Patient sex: F
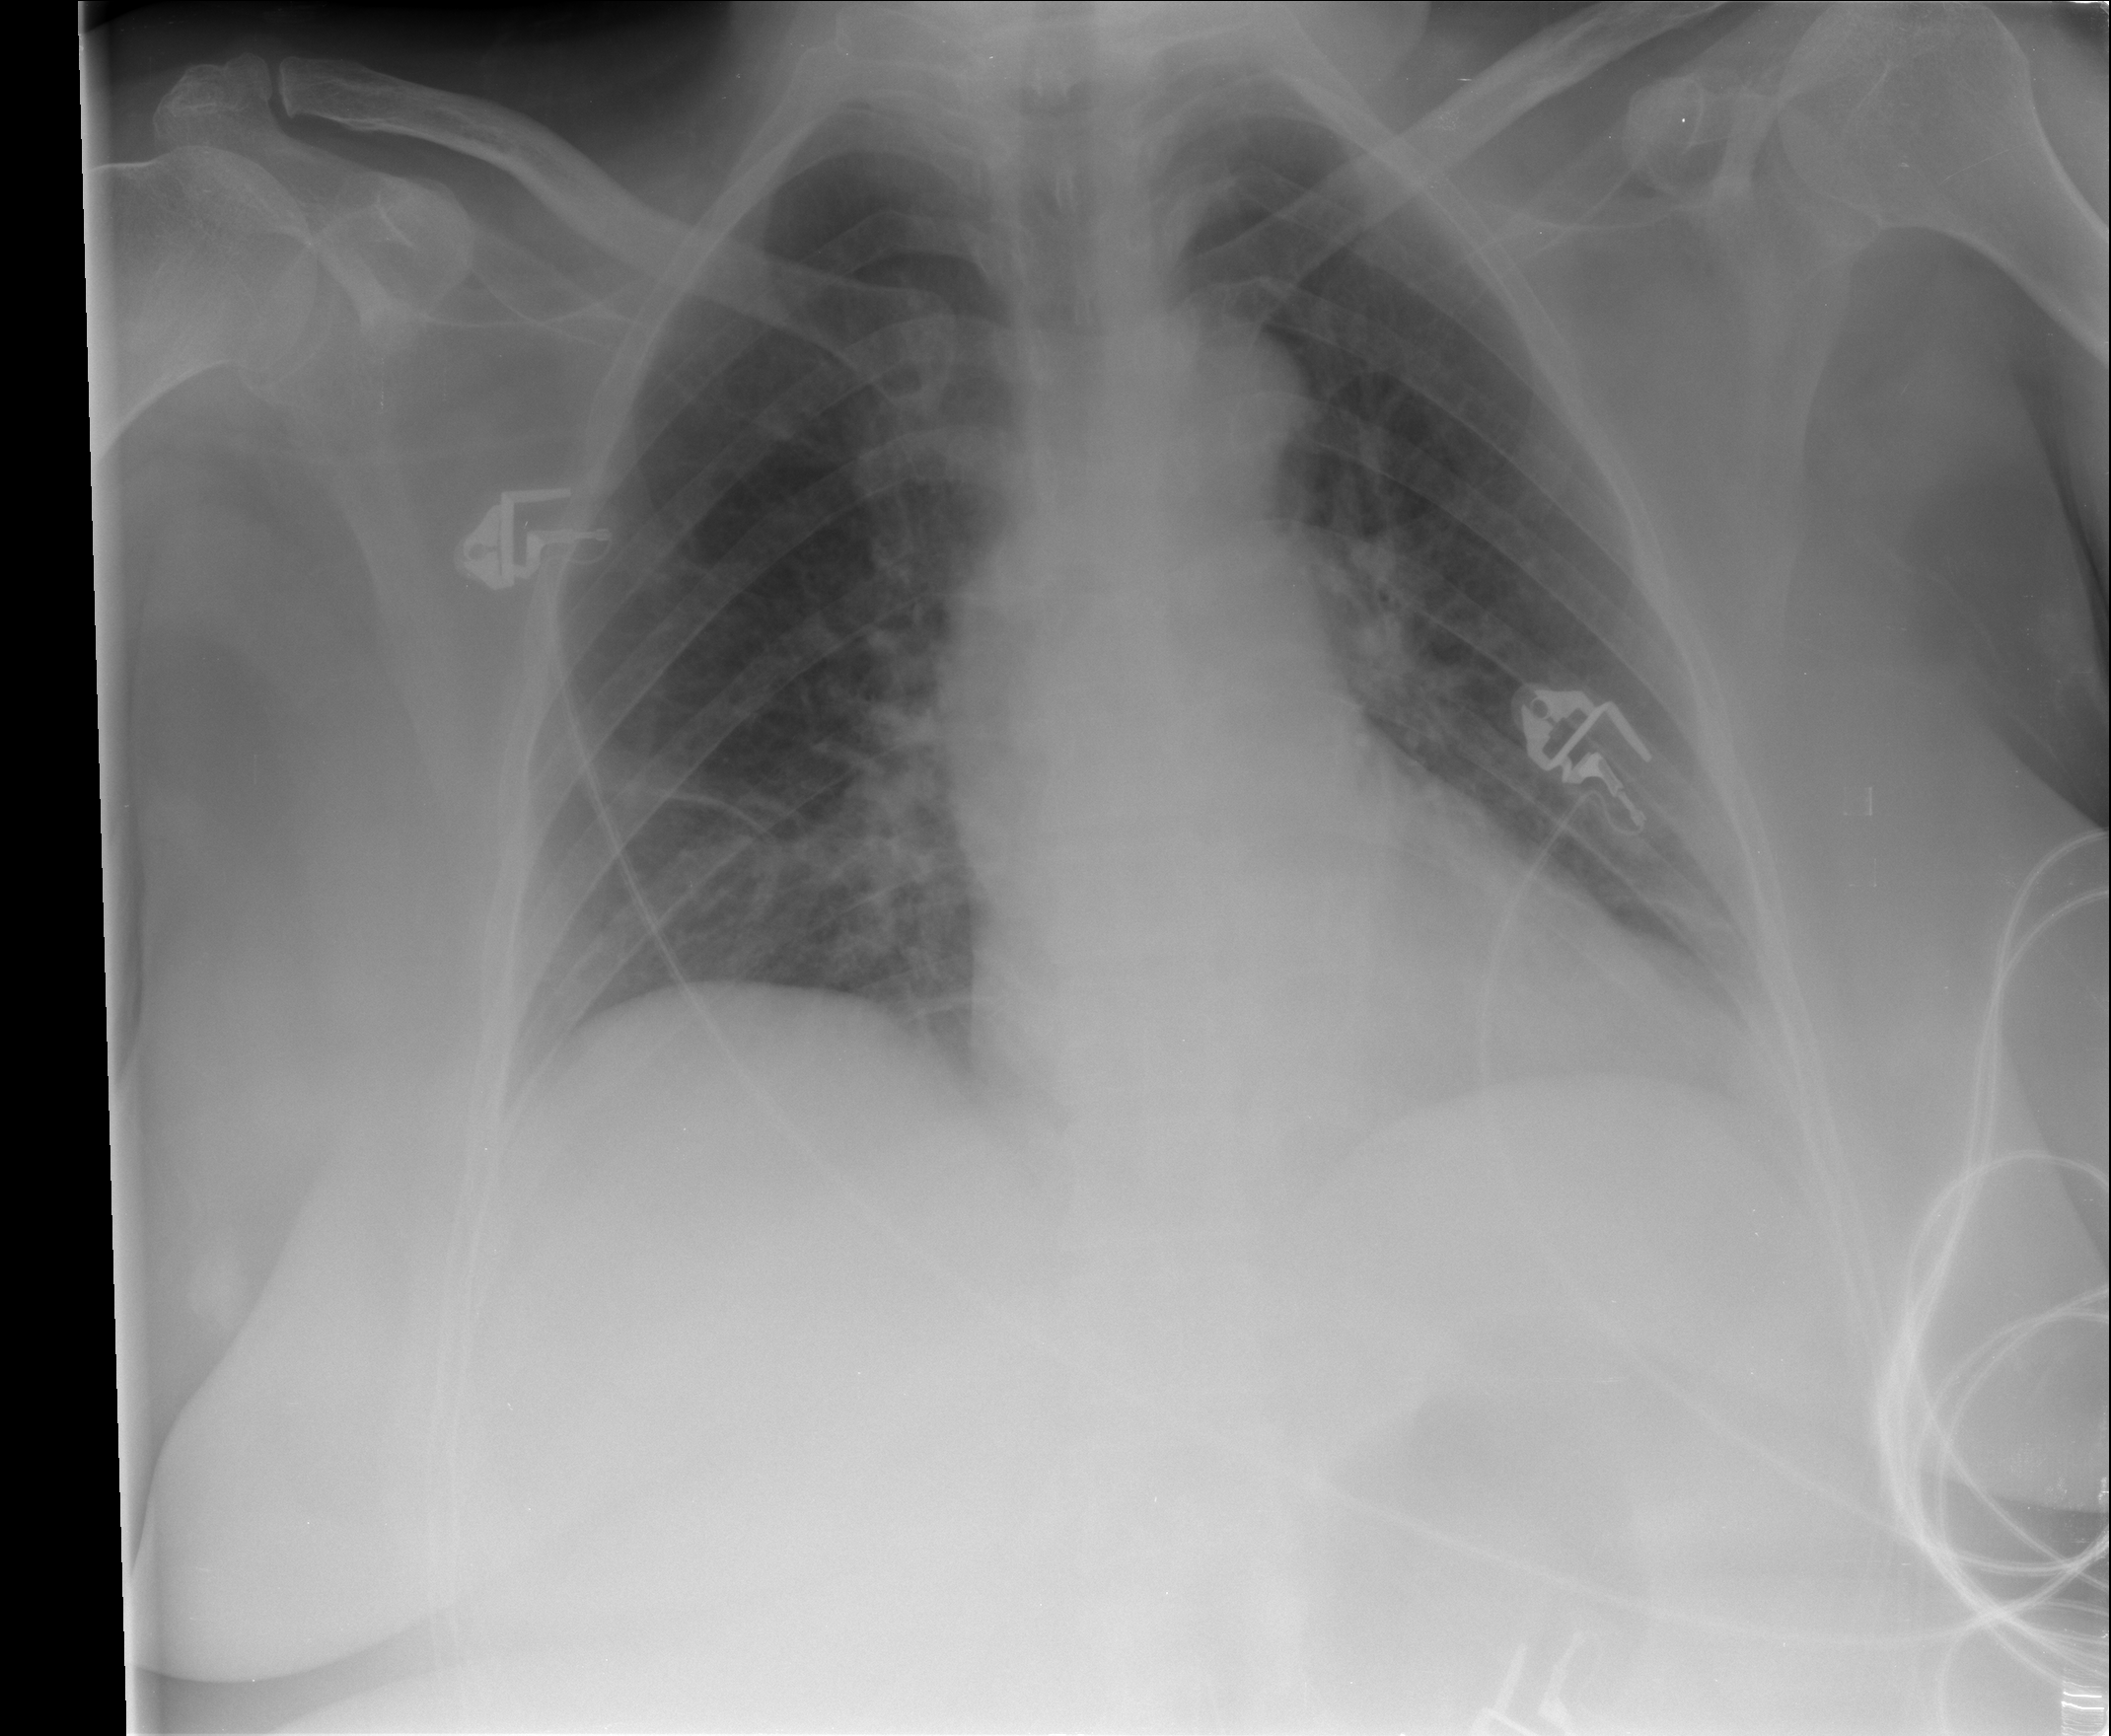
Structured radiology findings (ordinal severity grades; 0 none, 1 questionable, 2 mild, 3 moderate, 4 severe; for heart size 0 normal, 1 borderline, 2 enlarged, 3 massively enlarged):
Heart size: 1
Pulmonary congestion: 1
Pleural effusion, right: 0
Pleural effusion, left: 0
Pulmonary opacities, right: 0
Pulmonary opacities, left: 0
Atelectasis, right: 2
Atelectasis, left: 2